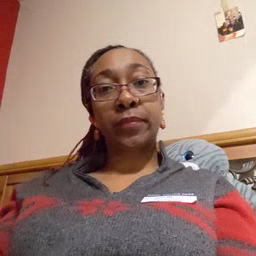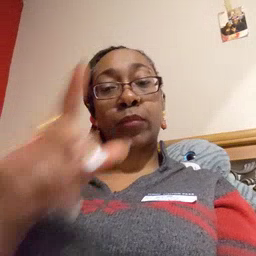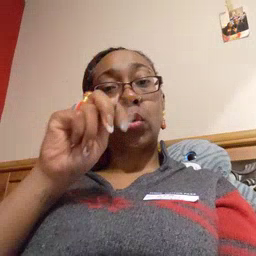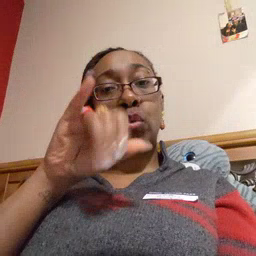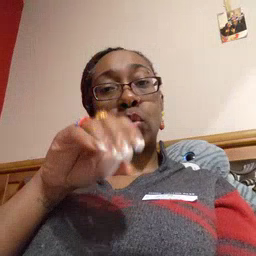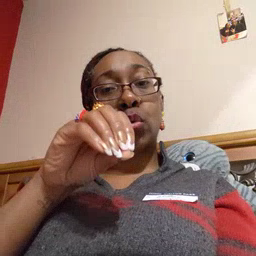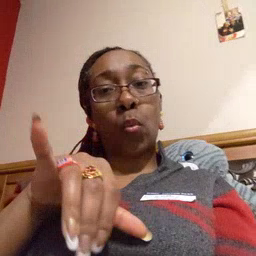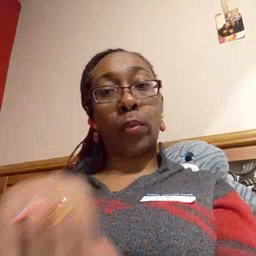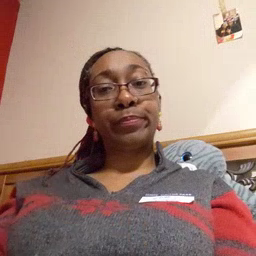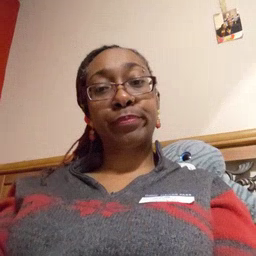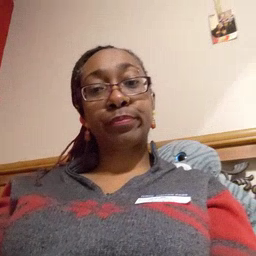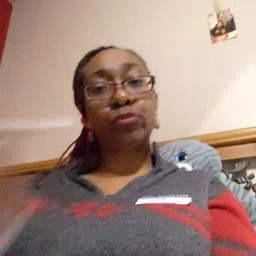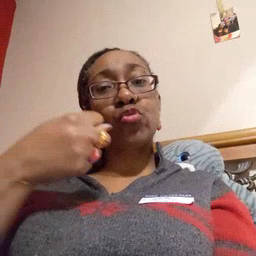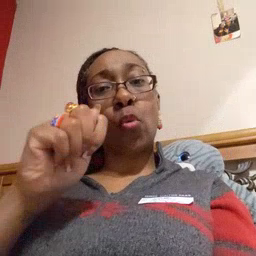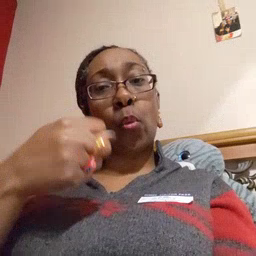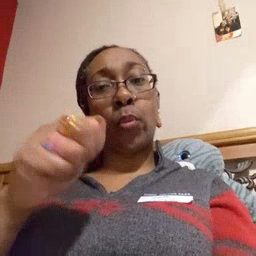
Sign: toy